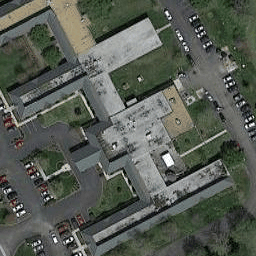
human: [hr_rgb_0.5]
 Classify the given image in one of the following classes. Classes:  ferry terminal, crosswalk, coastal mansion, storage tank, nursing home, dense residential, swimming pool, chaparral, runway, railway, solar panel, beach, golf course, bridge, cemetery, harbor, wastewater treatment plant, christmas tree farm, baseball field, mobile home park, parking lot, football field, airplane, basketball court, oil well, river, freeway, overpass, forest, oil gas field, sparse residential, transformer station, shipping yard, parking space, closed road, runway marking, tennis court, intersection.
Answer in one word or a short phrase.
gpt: nursing home